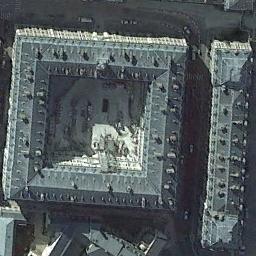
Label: palace